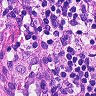
Metastatic tissue present: no